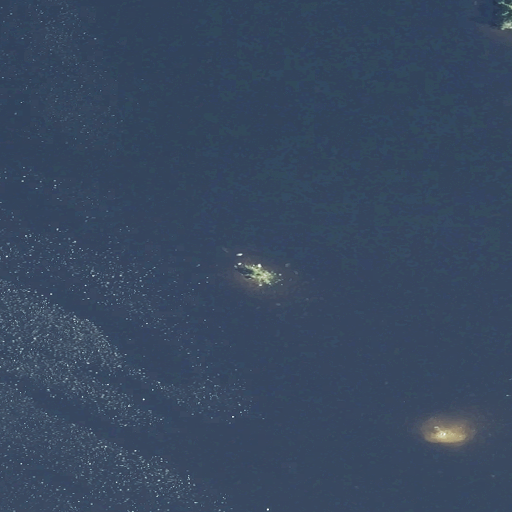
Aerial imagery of island in Maine named Billy Semple Island containing unknown and open water